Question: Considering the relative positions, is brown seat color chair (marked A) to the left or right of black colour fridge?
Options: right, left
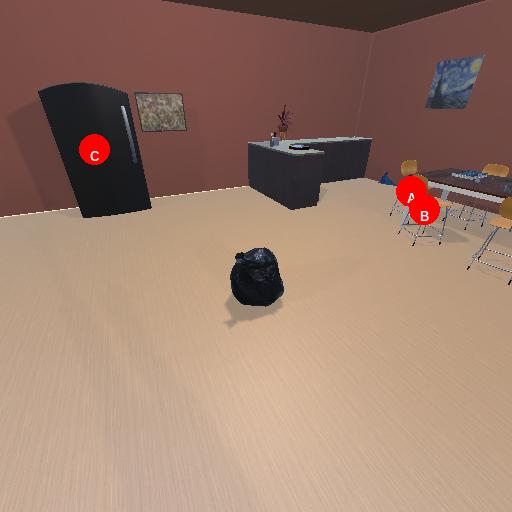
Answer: right